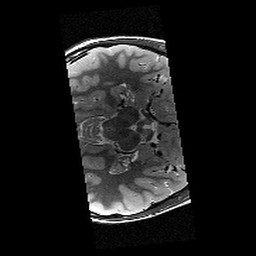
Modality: T2w
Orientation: axial
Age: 9
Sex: male
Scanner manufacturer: siemens
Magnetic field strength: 3 T
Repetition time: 9.23 s
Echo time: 0.067 s